Question: Thank you for your help. I am trying to convert from 'JSON' to string Java object.I have checked that some libraries are needed to carry out this. I am having a problem to satisfy 'org.json.simple.JSONObject'. Do you which jar solves this problem? I have added the next jars:

Thank you in advance for your help.
Cheers
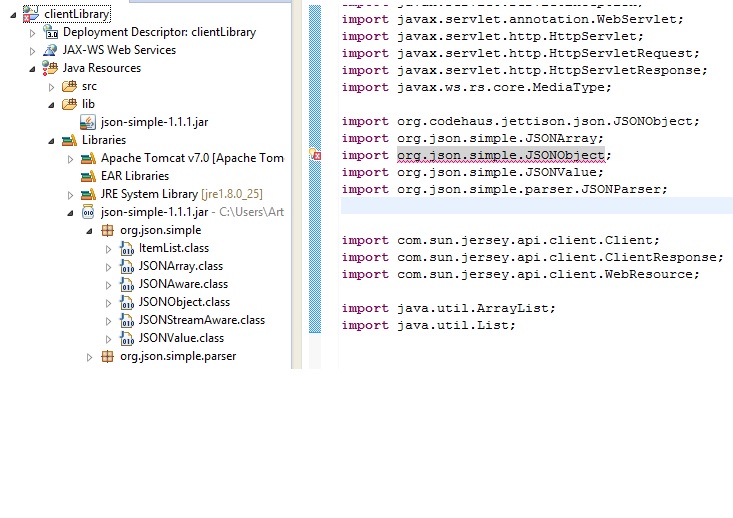
Answer: Please dont add same jars multiple times in your classpath, try to keep one.
Try with adding only <URL> to your classpath.